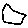
Label: hexagon